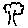
Label: tree